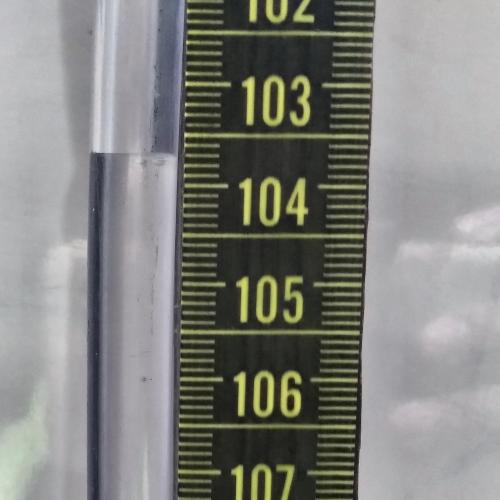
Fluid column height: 103.7 cm